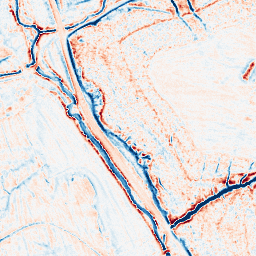
Category: edge_preserving
Decomposition family: anisotropic_diffusion
Decomposition parameters: iterations: 50
kappa: 30
gamma: 0.05
Upsampling method: sinc_blackman
Upsampling parameters: scale: 2
kernel_size: 8
Upsampling scale: 2